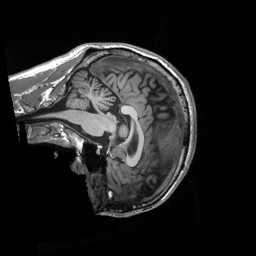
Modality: T1w
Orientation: sagittal
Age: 45